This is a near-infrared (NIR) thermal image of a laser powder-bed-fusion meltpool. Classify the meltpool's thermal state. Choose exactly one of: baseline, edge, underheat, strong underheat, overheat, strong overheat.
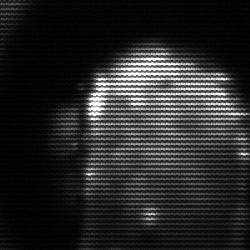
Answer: baseline